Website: apple
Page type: account-selection
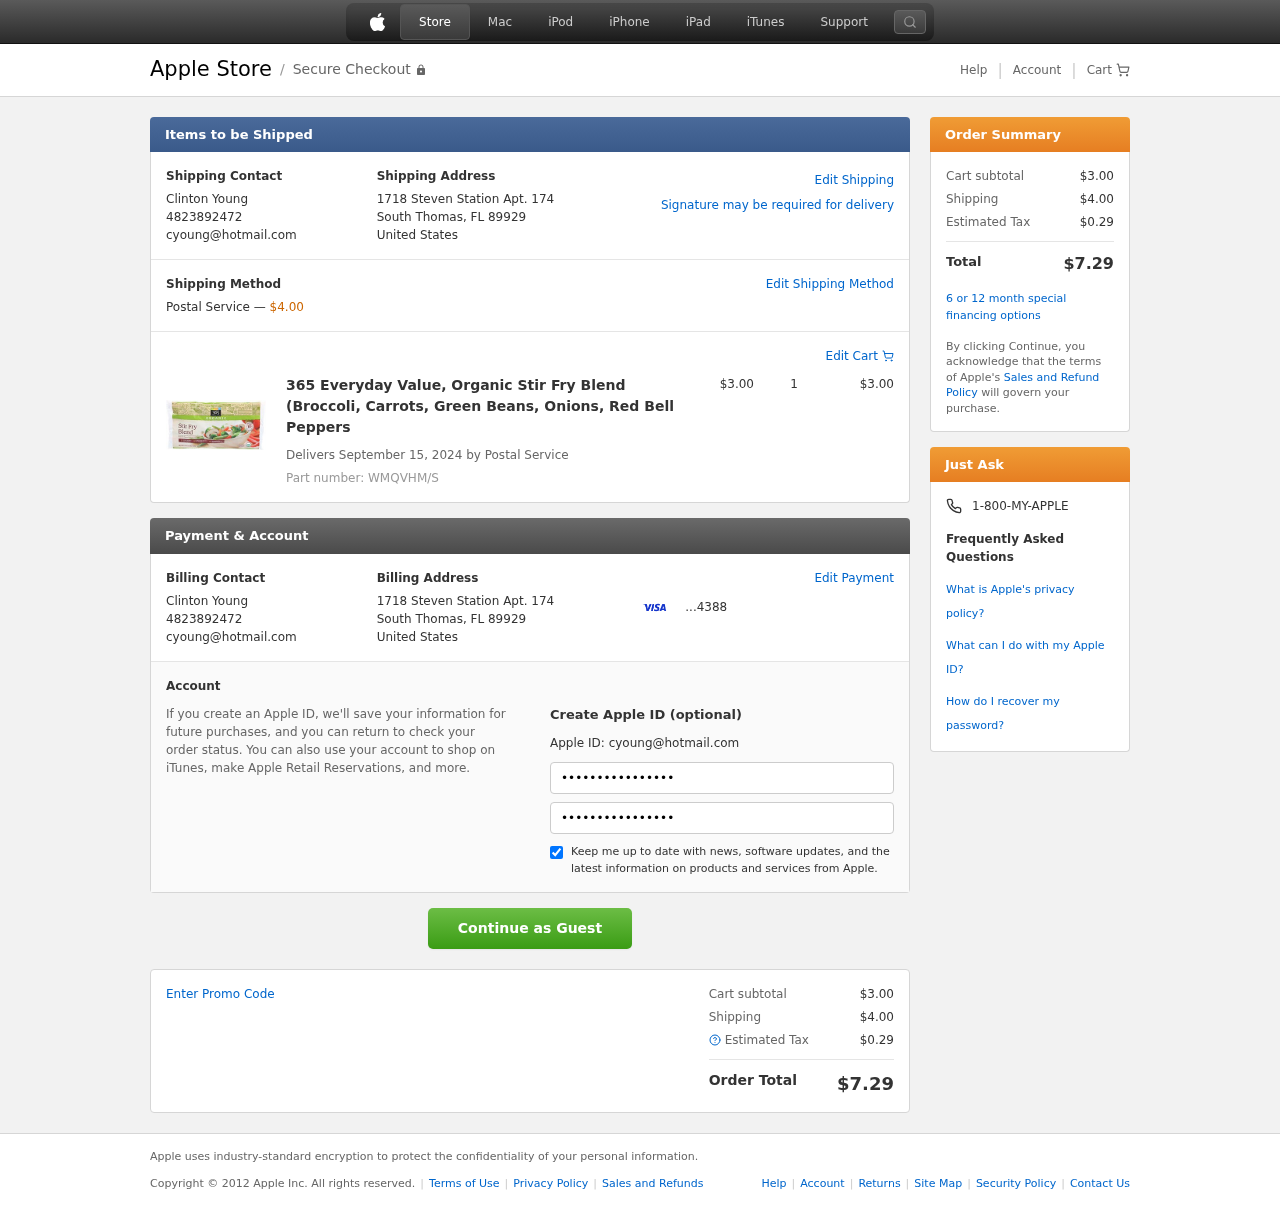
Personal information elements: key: PII_CARD_LAST4
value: ...4388
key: PII_CITY_STATE_ZIP
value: South Thomas, FL 89929
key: PII_COUNTRY
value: United States
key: PII_EMAIL
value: cyoung@hotmail.com
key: PII_FULLNAME
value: Clinton Young
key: PII_PHONE
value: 4823892472
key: PII_STREET
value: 1718 Steven Station Apt. 174
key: PII_FIRSTNAME
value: Clinton
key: PII_LASTNAME
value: Young
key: PII_FULLNAME2
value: Clinton Young
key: PII_FULLNAME3
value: Clinton Young
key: PII_FIRSTNAME2
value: Clinton
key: PII_FIRSTNAME3
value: Clinton
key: PII_LASTNAME2
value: Young
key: PII_LASTNAME3
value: Young
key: PII_FIRSTNAME_DERIVED
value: Clinton
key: PII_LASTNAME_DERIVED
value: Young
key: PII_FULLNAME_DERIVED
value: Clinton Young
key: PII_NAME_FULL_DERIVED
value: Clinton Young
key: PII_PHONE_LINE
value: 2472
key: PII_PHONE_SUFFIX
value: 2472
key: PII_PHONE2
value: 4823892472
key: PII_PHONE3
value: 4823892472
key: PII_PHONE_NUMERIC
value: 4823892472
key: PII_PHONE_LINE_NUMERIC
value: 2472
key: PII_PHONE_SUFFIX_NUMERIC
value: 2472
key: PII_PHONE2_NUMERIC
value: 4823892472
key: PII_PHONE3_NUMERIC
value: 4823892472
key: PII_PHONE_DIGITS
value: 4823892472
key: PII_PHONE_LAST4
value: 2472
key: PII_EMAIL2
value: cyoung@hotmail.com
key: PII_EMAIL3
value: cyoung@hotmail.com
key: PII_CITY
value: South Thomas
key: PII_STATE_ABBR
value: FL
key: PII_POSTCODE
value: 89929
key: PII_POSTCODE_FULL
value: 89929
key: PII_CITY_STATE
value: South Thomas, FL
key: PII_POSTCODE_NUMERIC
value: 89929
Product elements: key: PRODUCT1_NAME
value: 365 Everyday Value, Organic Stir Fry Blend (Broccoli, Carrots, Green Beans, Onions, Red Bell Peppers
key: PRODUCT1_PRICE
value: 3
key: PRODUCT1_QUANTITY
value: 1
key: PRODUCT_PART_NUMBER
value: Part number: WMQVHM/S
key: PRODUCT_TOTAL
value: $3.00
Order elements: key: ORDER_SHIPPING_COST
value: $4.00
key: ORDER_DELIVERY_DATE
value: Delivers September 15, 2024 by Postal Service
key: ORDER_SUBTOTAL
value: $3.00
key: ORDER_TAX
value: $0.29
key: ORDER_TOTAL
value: $7.29